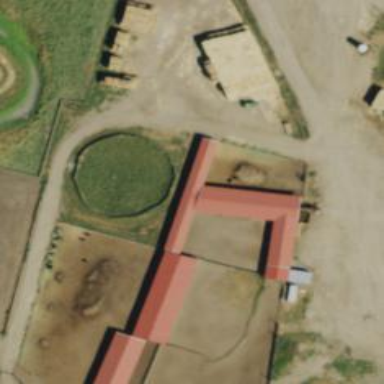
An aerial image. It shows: Stable building.